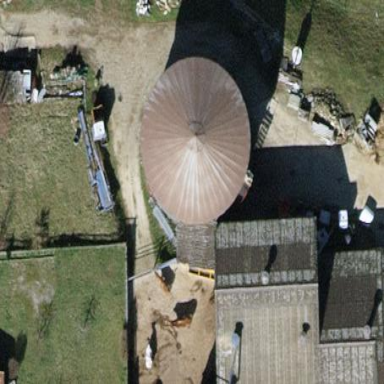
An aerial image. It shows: Storage tank that resembles silo building.